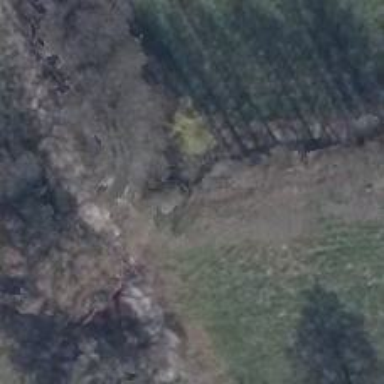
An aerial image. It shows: Culvert tunnel.